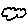
Label: cloud